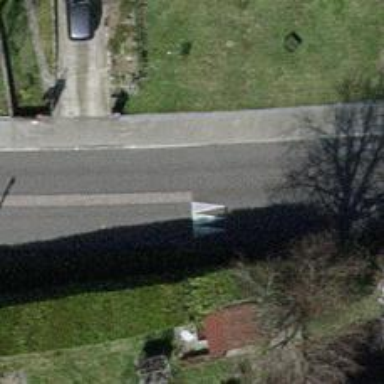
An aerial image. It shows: Traffic hump for calming the traffic.